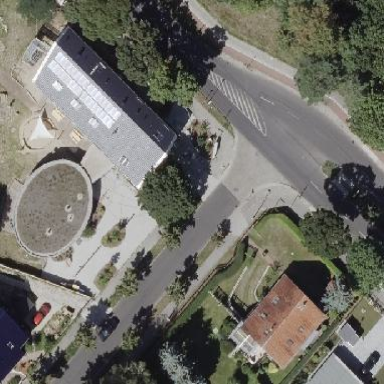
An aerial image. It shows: Kindergarten building.